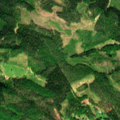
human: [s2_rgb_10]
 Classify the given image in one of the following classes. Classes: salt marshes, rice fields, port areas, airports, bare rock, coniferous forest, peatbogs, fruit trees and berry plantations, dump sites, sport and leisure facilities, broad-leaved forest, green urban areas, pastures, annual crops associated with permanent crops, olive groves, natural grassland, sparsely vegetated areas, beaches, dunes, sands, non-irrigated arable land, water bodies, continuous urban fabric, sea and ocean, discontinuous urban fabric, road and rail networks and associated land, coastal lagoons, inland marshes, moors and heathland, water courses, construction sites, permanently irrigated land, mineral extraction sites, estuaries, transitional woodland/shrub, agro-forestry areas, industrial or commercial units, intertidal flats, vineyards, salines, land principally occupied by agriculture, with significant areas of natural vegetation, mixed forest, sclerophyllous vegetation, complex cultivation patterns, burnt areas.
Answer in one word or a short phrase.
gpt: coniferous forest, mixed forest, transitional woodland/shrub